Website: ulta-beauty
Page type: delivery-shipping
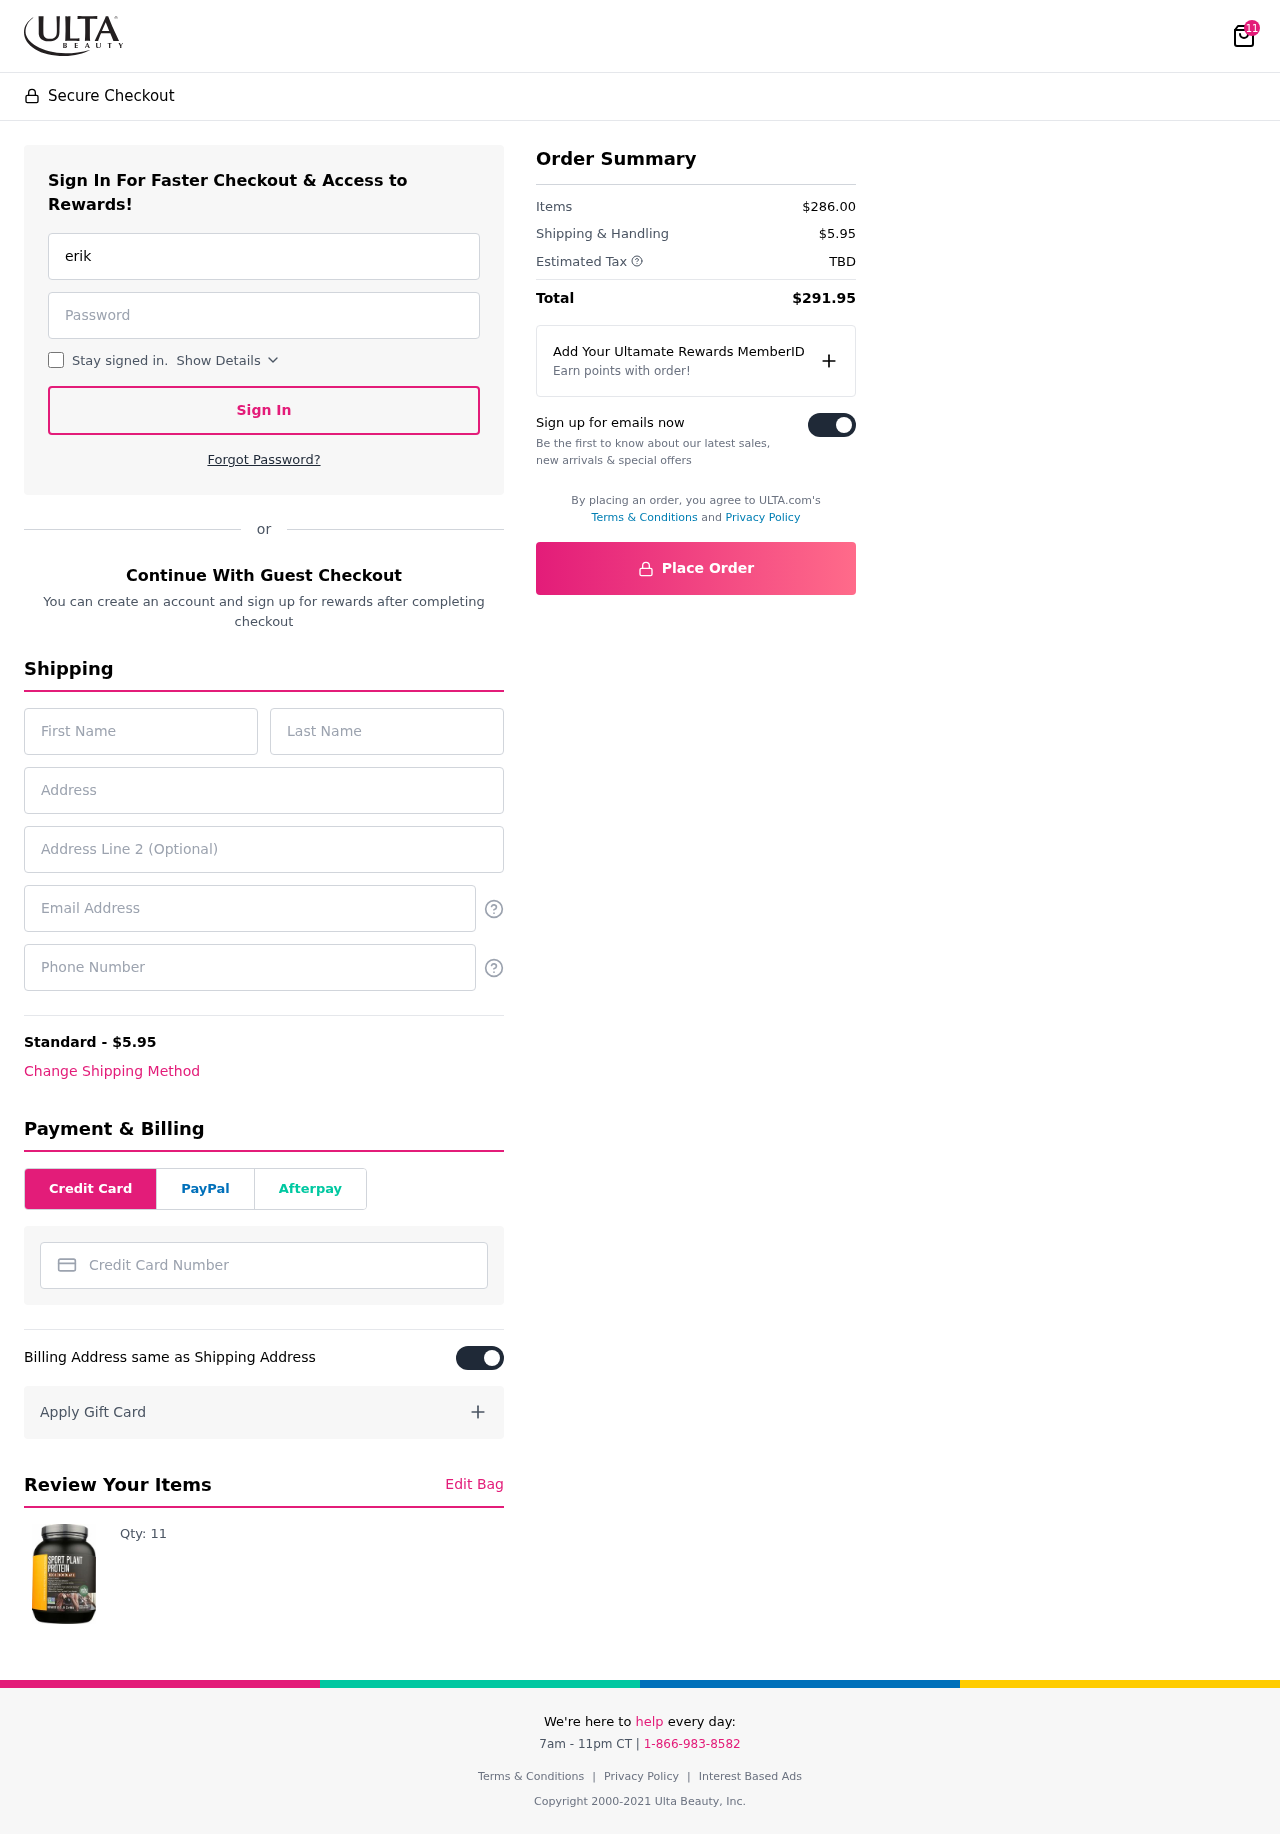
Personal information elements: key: PII_CARD_NUMBER
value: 3729 4201 6500 632
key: PII_EMAIL
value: erikasmith@hotmail.com
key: PII_EMAIL2
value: erikasmith@hotmail.com
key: PII_FIRSTNAME
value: Erika
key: PII_LASTNAME
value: Smith
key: PII_PHONE
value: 7495827283
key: PII_STREET
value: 935 Bauer Squares
Product elements: key: PRODUCT1_QUANTITY
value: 11
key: PRODUCT1
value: Qty: 11
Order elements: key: ORDER_NUM_ITEMS
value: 11
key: ORDER_SHIPPING_COST
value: $5.95
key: ORDER_SUBTOTAL
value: $286.00
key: ORDER_TAX
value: TBD
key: ORDER_TOTAL
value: $291.95